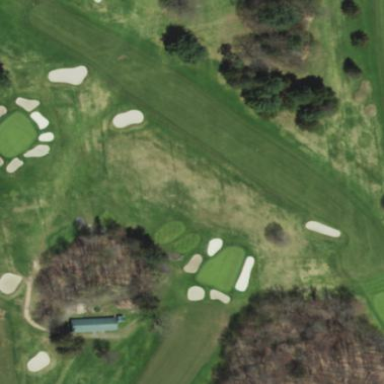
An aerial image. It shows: Golf rough area.